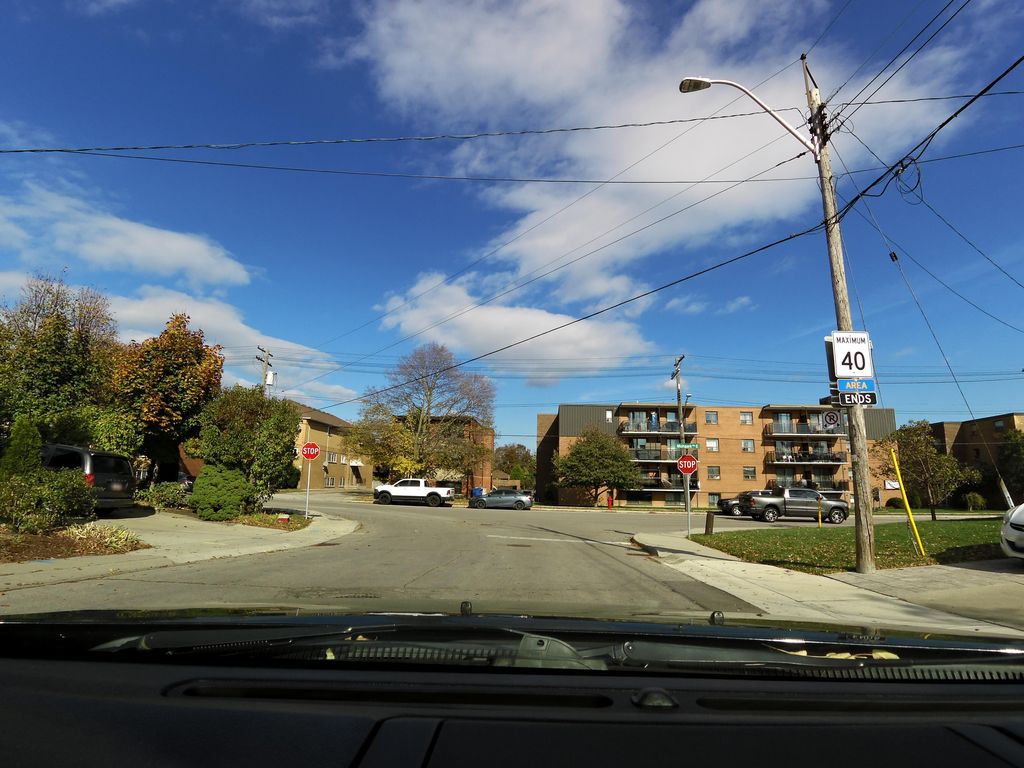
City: hamilton